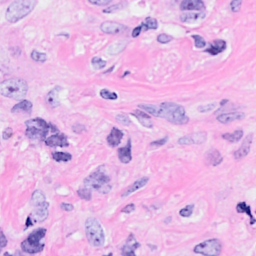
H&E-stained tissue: Breast